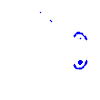
Particle: electron